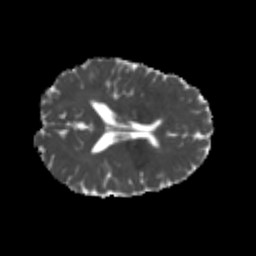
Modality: MD
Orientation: axial
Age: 24
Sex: female
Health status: healthy
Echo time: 0.074 s